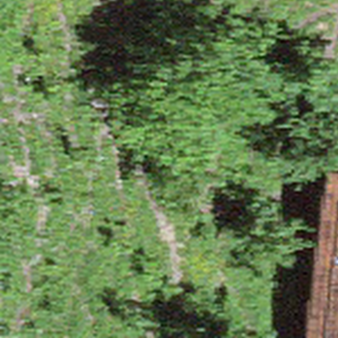
Label: other